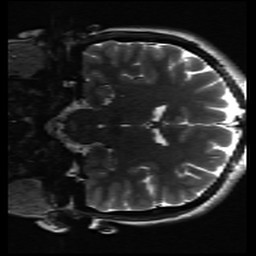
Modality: inplaneT2
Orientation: coronal